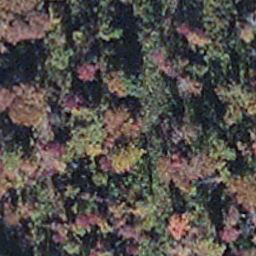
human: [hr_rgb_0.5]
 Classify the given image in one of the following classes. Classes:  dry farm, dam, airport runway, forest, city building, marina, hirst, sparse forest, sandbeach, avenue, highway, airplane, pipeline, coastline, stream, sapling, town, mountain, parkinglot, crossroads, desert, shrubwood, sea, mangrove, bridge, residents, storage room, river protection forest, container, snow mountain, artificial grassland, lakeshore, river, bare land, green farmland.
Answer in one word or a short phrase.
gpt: mangrove